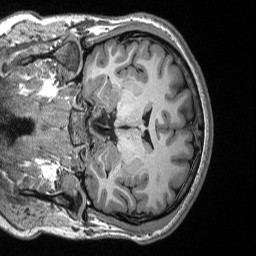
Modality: T1w
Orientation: coronal
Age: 26
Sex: male